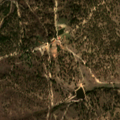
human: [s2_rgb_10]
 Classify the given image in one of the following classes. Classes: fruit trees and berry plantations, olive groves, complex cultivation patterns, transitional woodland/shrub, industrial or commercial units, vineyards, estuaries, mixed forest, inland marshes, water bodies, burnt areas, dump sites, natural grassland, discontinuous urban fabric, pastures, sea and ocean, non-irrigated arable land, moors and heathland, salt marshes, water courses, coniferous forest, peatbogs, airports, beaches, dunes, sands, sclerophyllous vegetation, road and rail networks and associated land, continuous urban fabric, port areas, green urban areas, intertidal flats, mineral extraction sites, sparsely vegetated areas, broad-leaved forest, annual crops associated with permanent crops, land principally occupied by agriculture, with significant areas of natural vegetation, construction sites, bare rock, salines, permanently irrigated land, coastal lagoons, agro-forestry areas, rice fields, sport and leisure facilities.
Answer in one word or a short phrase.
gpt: agro-forestry areas, mixed forest